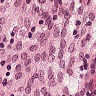
Metastatic tissue present: no